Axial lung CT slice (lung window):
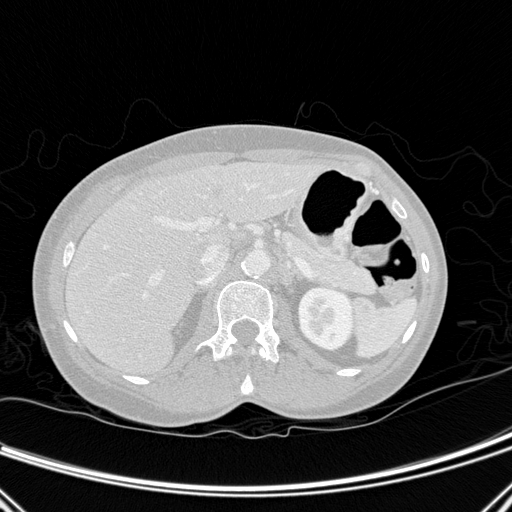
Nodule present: no